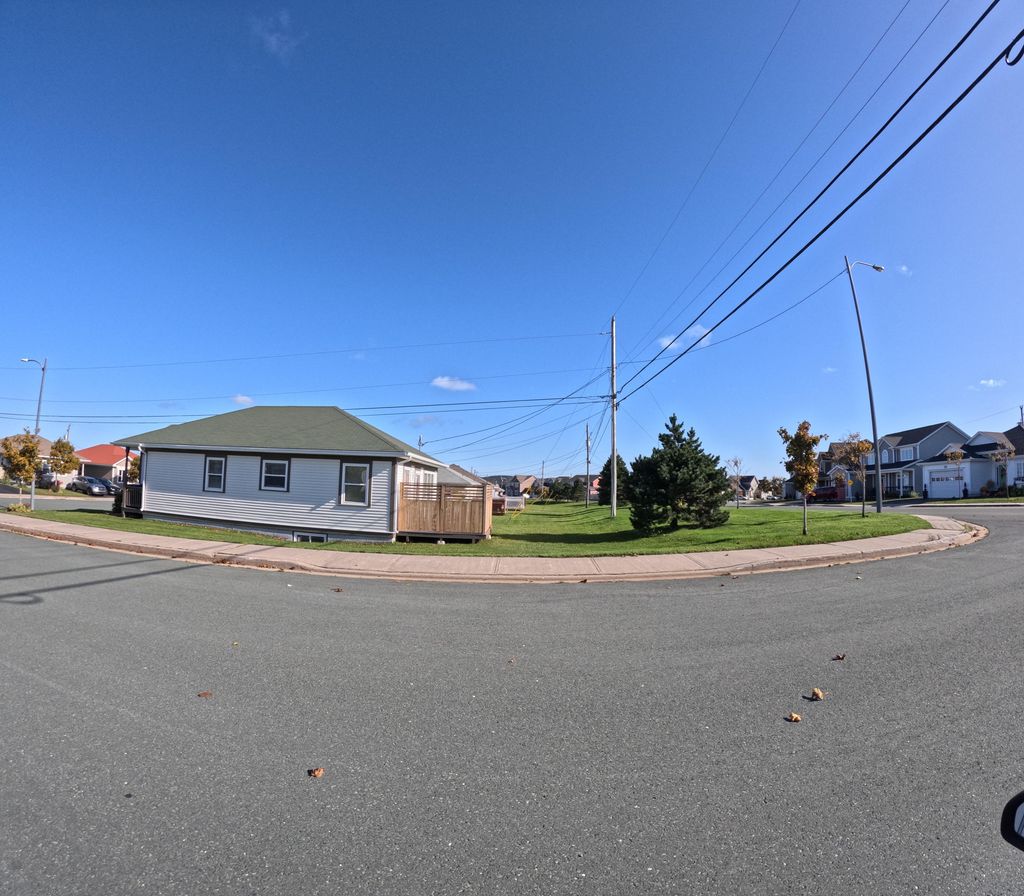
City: st_johns